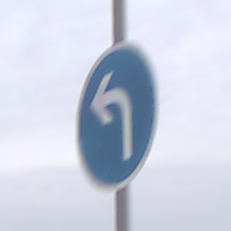
Verkehrszeichen: VorgeschriebeneFahrtrichtungLinks
Umgebung: Outdoor, Suburban
Tageszeit: Midday
Wetter: Overcast
Licht: Natural
Jahreszeit: NotSpecified
Kontrast: LowContrast